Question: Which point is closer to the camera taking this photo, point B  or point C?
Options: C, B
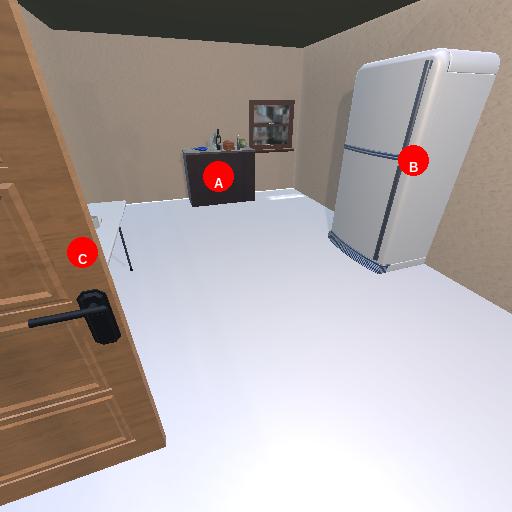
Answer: C